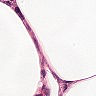
Metastatic tissue present: no